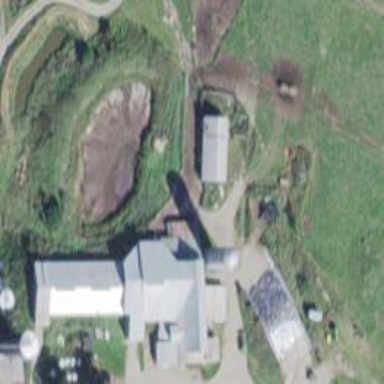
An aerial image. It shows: Silo.